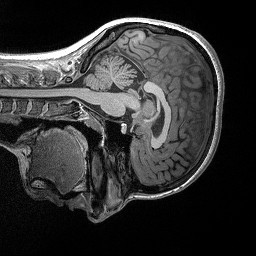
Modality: T1w
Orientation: sagittal
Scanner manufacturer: siemens
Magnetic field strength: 3 T
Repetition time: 2.3 s
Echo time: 0.00298 s